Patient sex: F
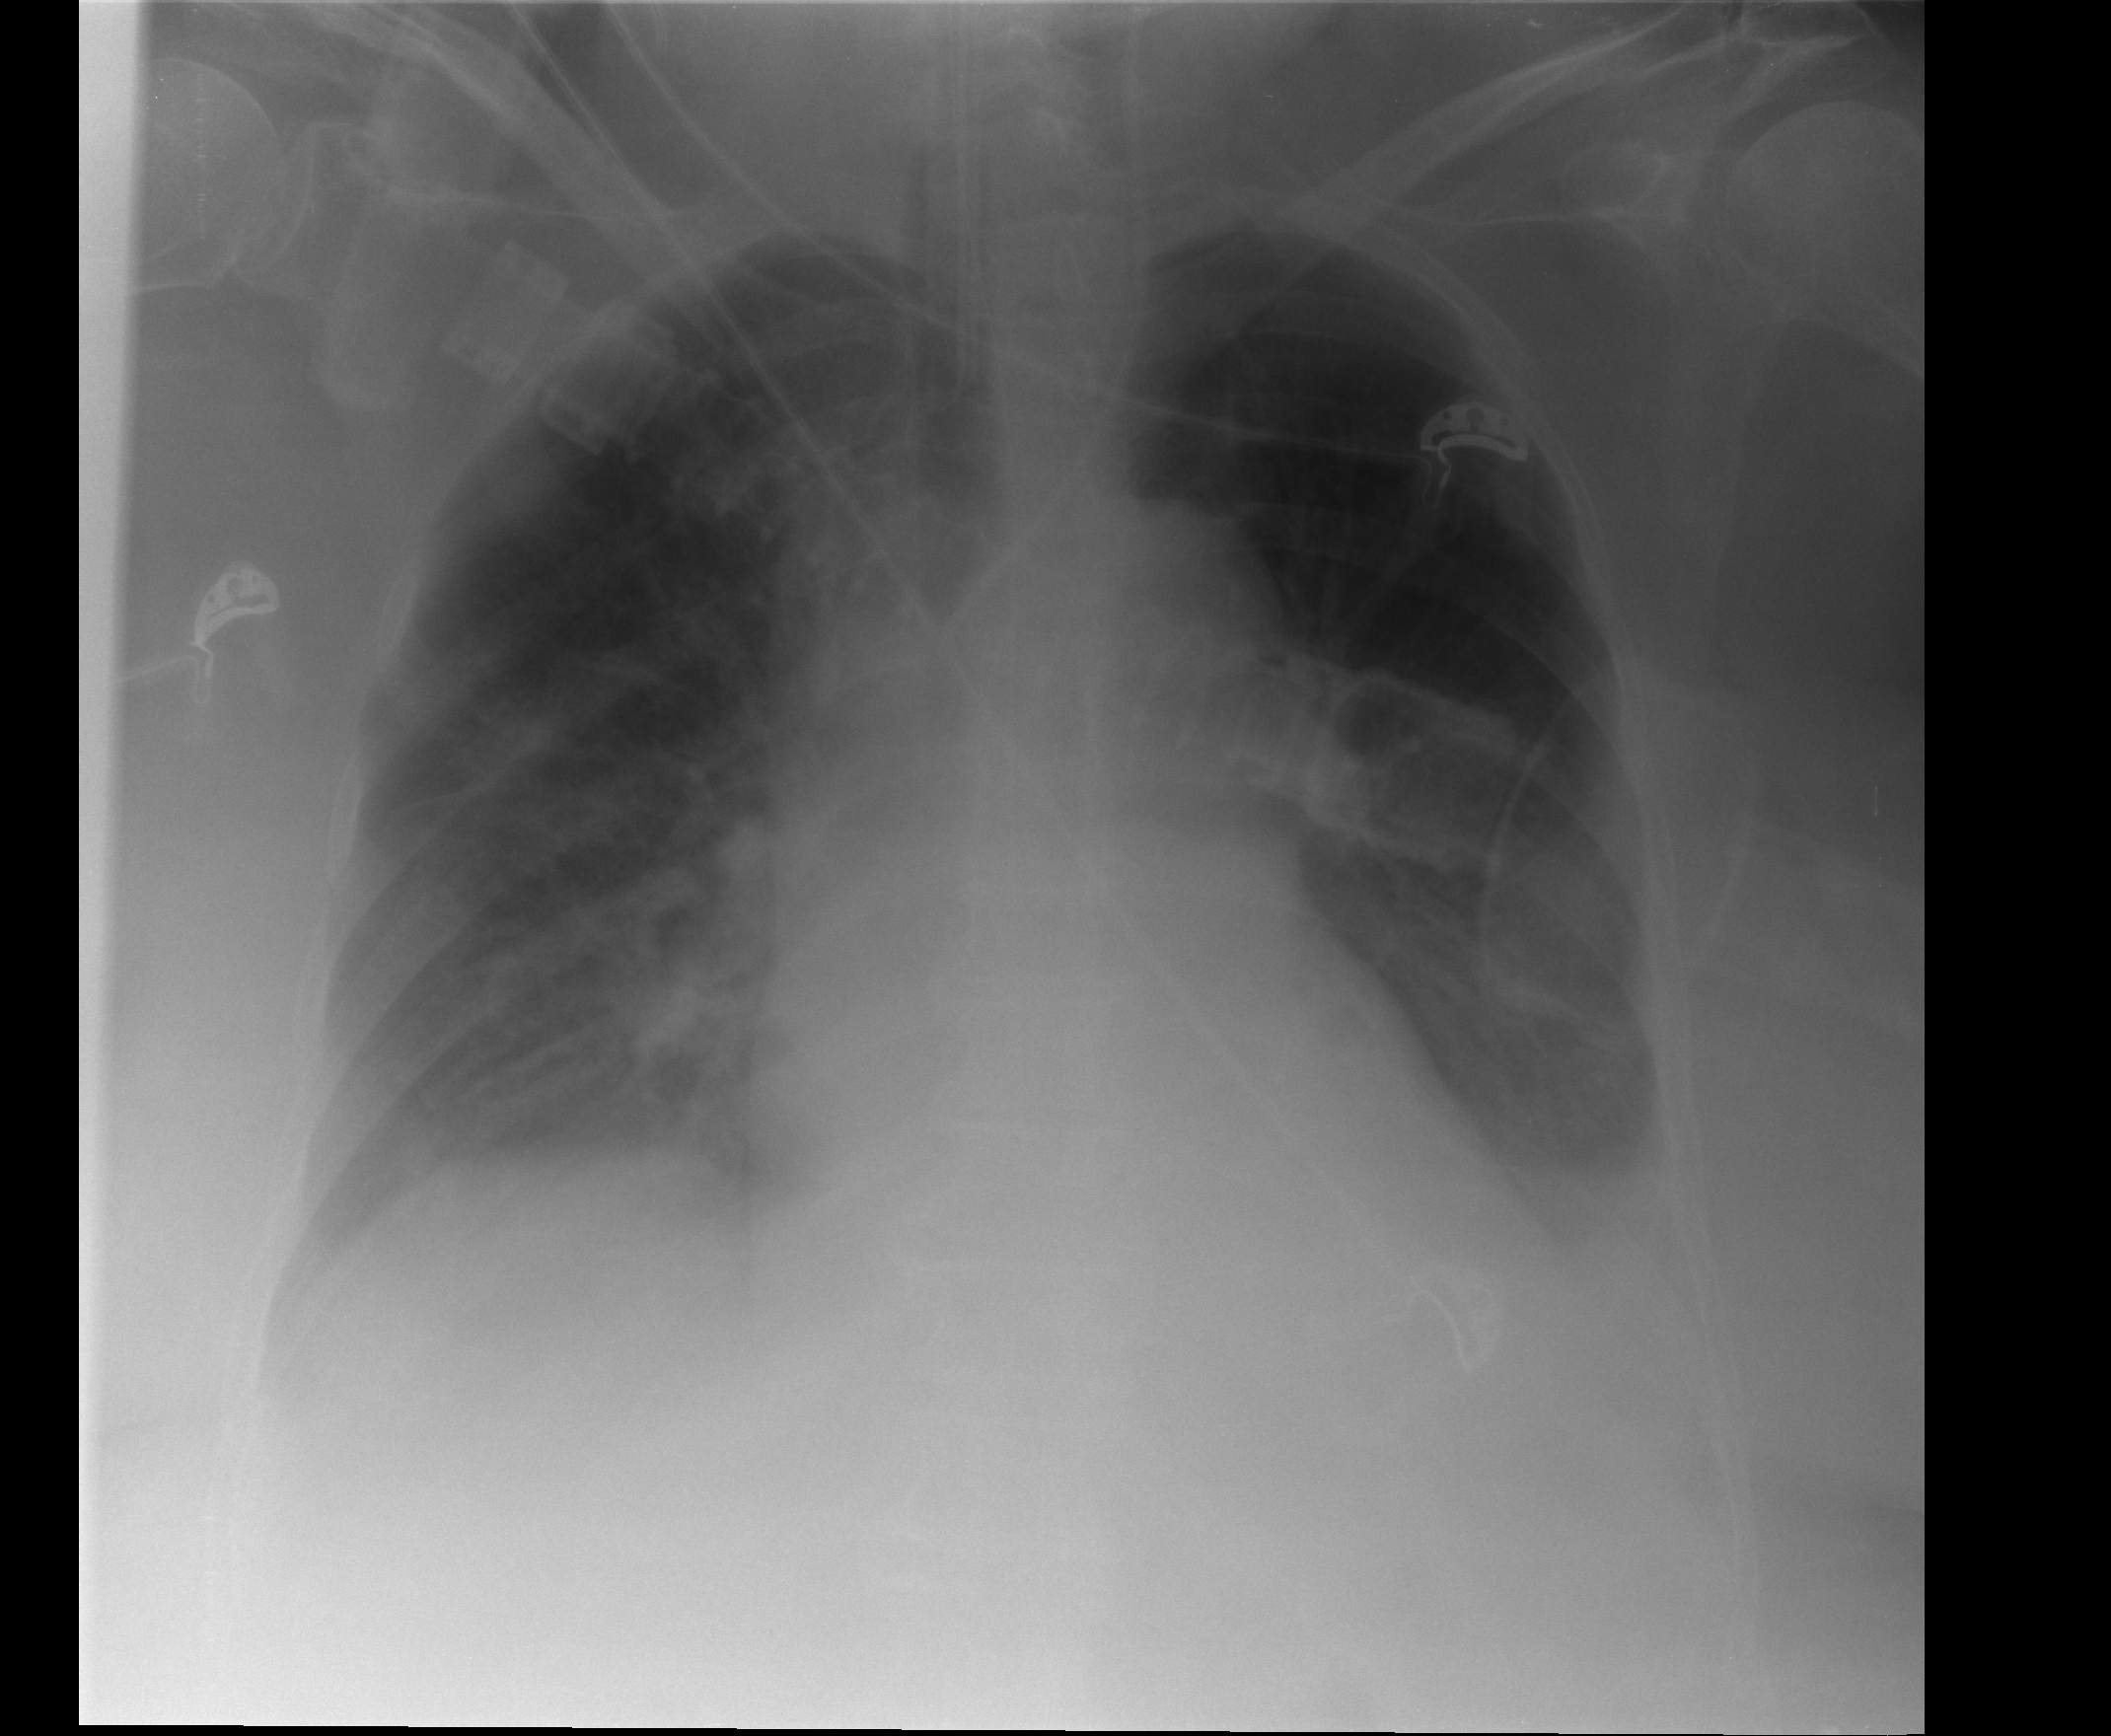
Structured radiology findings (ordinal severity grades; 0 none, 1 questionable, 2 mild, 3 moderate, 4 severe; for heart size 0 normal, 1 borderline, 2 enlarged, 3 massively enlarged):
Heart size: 0
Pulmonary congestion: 1
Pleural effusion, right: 2
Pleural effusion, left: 2
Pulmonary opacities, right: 0
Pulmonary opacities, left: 0
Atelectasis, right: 2
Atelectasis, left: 2